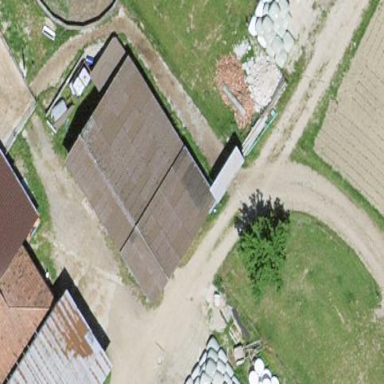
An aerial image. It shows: Shed building.